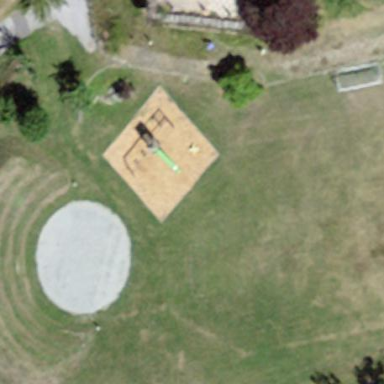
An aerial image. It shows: Playground area for leisure land.